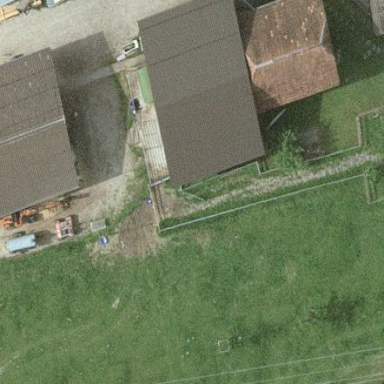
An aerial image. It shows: Shed.